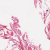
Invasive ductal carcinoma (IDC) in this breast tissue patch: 0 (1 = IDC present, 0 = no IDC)